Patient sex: M
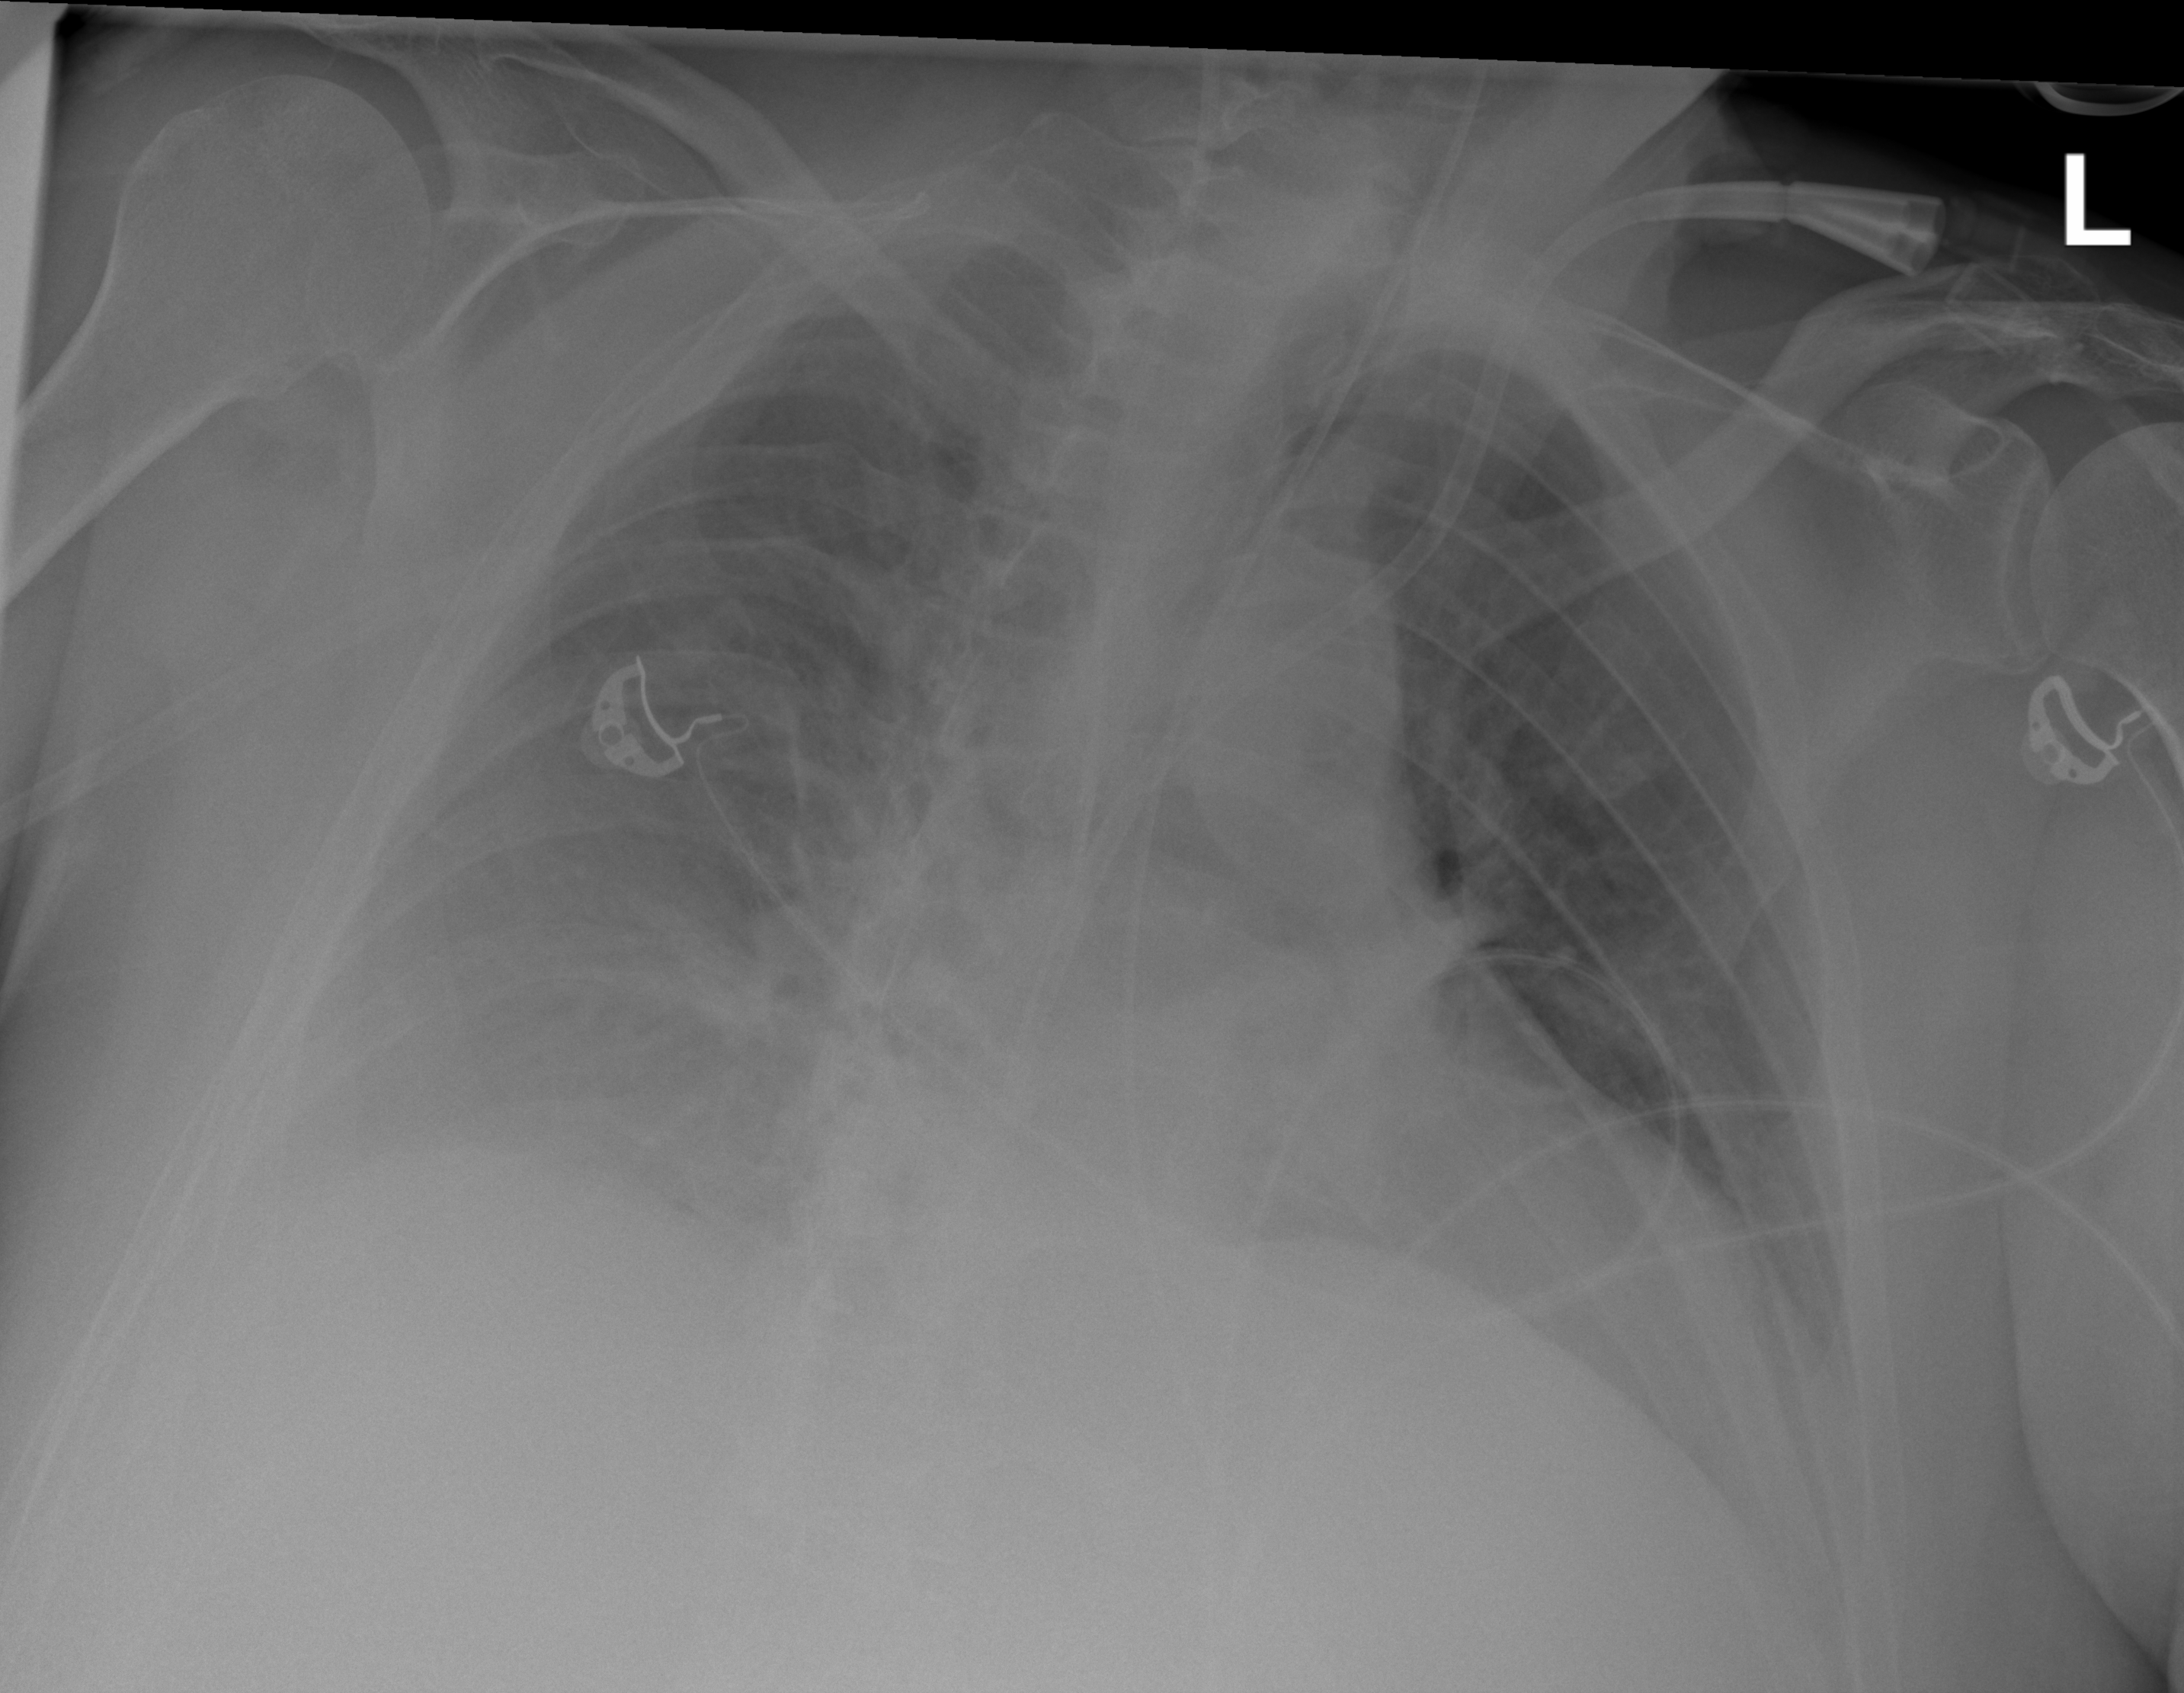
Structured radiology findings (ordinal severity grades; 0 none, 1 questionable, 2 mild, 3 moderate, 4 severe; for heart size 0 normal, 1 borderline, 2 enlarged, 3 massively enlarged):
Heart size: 2
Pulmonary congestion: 2
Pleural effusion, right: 2
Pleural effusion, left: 2
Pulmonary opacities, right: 1
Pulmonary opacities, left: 1
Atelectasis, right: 2
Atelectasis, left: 2